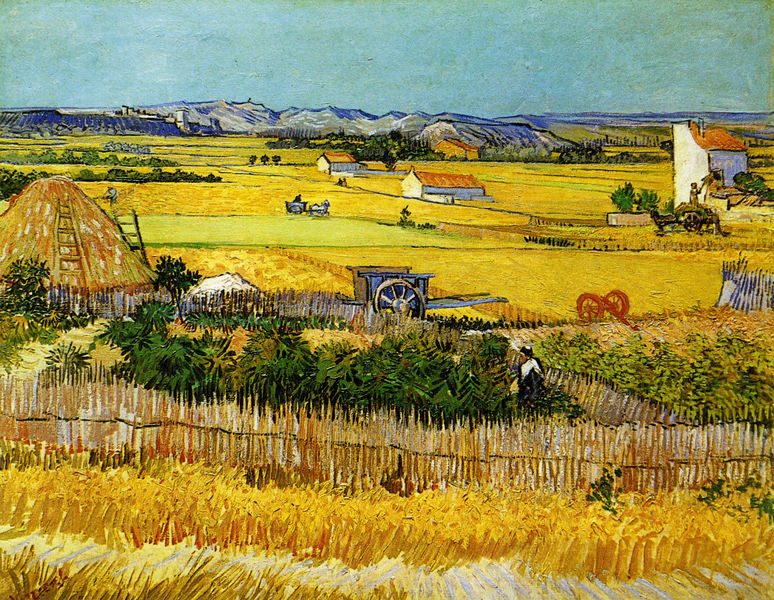
Titel: Die Ebene "La Crau" bei Arles mit Montmajour im Hintergrund
Künstler: Vincent van Gogh
Standort: Amsterdam
Institution: Van Gogh Museum
Schlagwörter: berg, blau, felsen, gemälde, himmel, bäume, gelb, grün, impressionismus, landschaft, menschen, braun, bunt, frau, hell, holz, licht, orange, stroh, weiss, zeichnung, blick, dach, gebäude, gras, haus, rot, schnee, wiese, zaun, expressionismus, mensch, öl, feld, felder, ferne, horizont, häuser, hügel, natur, weite, busch, büsche, gatter, hütte, pastos, sonne, wege, wiesen, land, gold, pflanzen, arbeit, bauern, kamin, karren, pferd, pferde, räder, schuppen, garten, hellblau, farbig, sommer, ansicht, acker, bäuerin, ernte, feldarbeit, getreide, heu, heuernte, korn, warm, weizen, berge, fels, gebirge, dorf, dächer, giebel, tag, bauernhof, herbst, hof, zäune, idylle, kutsche, speichen, van gogh, industrie, karre, rad, wagen, leiter, ölfarbe, bauer, kornfeld, leuchten, äcker, gogh, heuhaufen, schimmel, vincent van gogh, ländlich, beet, beete, landwirtschaft, gärten, ähren, gespann, pflug, höfe, grell, vincent, heuschober, heuwagen, waagen, fuhrwerk, parzellen, getreidefeld, hanf, täune, stoppel, bauerhäuser, gemüsefeld, vincent vab gogh, vincenct